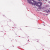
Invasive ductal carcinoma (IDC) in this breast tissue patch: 0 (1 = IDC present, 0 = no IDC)